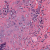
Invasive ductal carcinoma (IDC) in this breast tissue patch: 0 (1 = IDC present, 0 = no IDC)